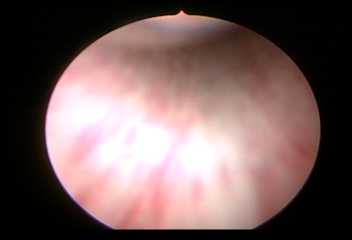
Modality: WLC
Class: Normal mucosa
Bladder cancer association: No